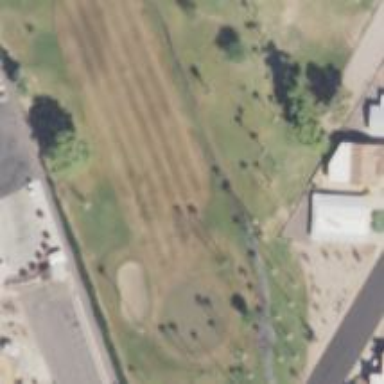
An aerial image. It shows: Path for golf carts.